Question: I am new and stupid. I closed this window:

How this window is called and how to activate it. Make it pop up.
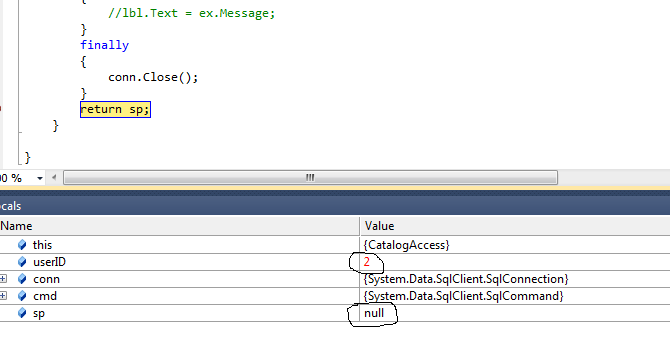
Answer: It is the <URL>.
You will find it under Debug -> Windows.
Alternatively, use the keyboard shortcut .
It is only available during a debugging session and is not available on Express editions.